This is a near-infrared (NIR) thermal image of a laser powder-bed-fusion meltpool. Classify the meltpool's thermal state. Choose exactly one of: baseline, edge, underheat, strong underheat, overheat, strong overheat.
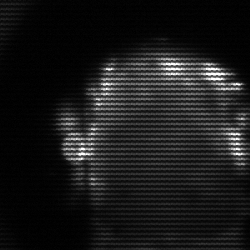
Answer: baseline